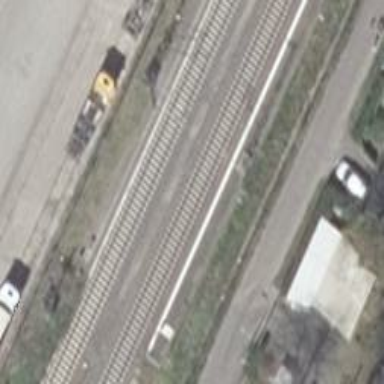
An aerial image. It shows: Milestone along the railway with catenary mast.